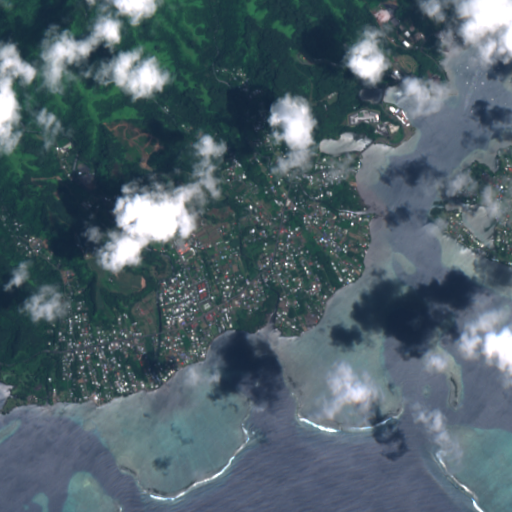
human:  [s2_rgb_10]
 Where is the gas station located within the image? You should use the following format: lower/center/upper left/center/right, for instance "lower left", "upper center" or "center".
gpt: The gas station is located in the center of the image.
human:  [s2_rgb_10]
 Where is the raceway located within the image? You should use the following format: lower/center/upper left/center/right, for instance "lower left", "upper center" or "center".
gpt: The raceway is located in the upper right of the image.
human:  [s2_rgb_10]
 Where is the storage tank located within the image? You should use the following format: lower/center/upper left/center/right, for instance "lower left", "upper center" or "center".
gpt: The storage tank is located in the upper center of the image.
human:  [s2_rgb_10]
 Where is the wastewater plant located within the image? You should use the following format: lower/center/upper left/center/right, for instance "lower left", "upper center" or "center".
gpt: The wastewater plant is located in the upper right of the image.
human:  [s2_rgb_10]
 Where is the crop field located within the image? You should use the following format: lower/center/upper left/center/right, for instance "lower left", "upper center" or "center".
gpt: There is no crop field in the image.